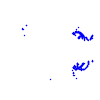
Particle: proton